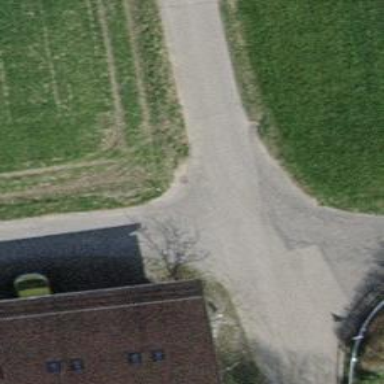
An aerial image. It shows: Service road with paved surface.